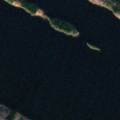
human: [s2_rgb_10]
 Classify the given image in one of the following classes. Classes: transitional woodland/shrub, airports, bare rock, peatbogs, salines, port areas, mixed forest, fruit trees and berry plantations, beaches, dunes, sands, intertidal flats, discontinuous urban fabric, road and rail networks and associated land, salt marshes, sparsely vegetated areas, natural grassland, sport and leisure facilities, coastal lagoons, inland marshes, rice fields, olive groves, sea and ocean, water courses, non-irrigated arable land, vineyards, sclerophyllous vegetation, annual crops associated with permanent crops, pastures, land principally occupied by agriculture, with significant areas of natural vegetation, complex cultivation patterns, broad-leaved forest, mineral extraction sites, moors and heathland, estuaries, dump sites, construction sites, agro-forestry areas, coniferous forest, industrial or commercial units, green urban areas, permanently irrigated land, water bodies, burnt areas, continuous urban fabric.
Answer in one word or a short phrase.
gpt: broad-leaved forest, mixed forest, water bodies